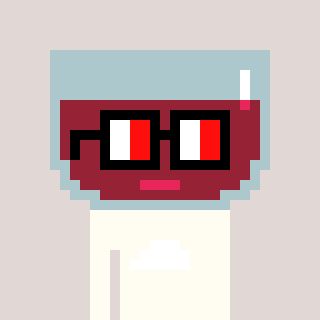
a pixel art character with square glasses with black frames and red eyes, a wine-shaped head and a grayscale-colored body on a warm background